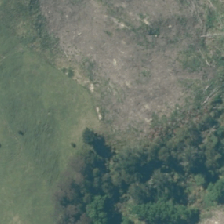
Land cover: harvested_forest